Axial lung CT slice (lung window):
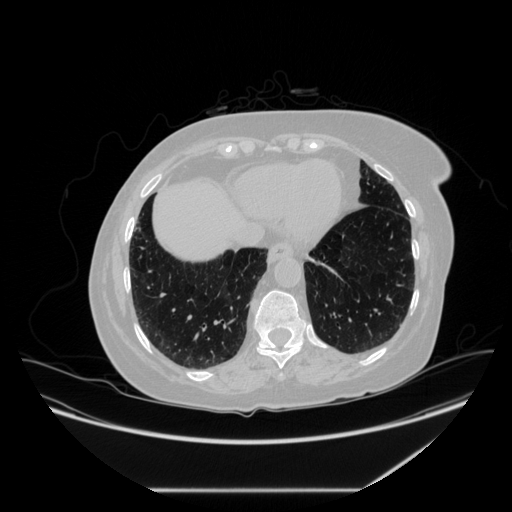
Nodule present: no